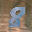
Label: 8